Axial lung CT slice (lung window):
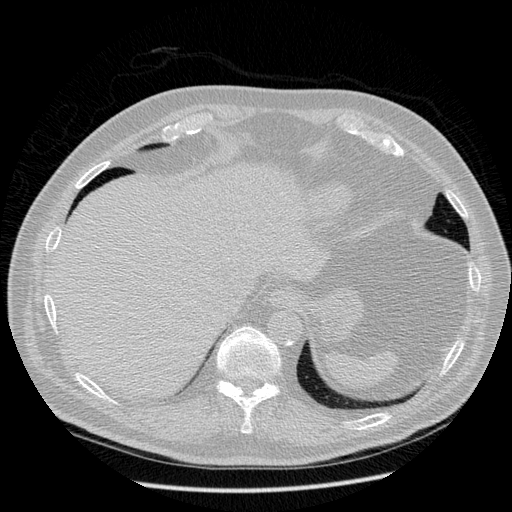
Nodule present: no